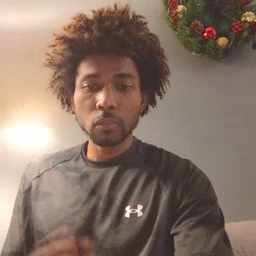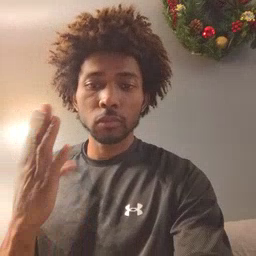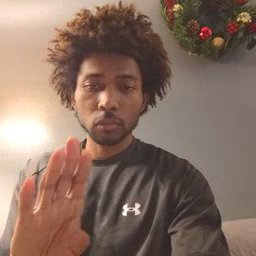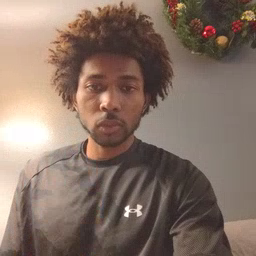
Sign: close